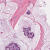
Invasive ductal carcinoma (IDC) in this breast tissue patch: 1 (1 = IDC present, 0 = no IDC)